Question: what I need to do is insert nodes on a path (or just coordinates without path), that would respect the node position (e.g. node.x and node.y) and recalculate their distance dynamically based on their count.
I tried:
'''
d3.scale.linear().domain([0,width]).range([height, 0]);
'''
But it only calculates the svg element diagonal line. Is there a way how to achieve this? For better understanding what I am trying to do I enclose an image illustration. Even better would be to put the nodes on a not linear path, but I am not able to figure out how to do this.

Thanks
Lukas
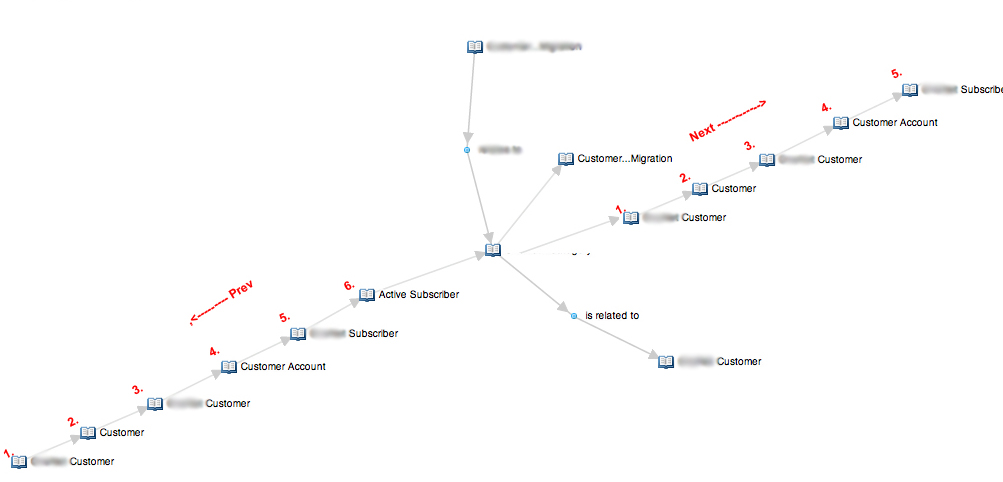
Answer: I managed to achieve this behavior by decreasing the node distance by their count and dynamically compute the new one based on diagonal path legth. I add a path, which is hidden for the user like this:
'''
var points = [
[0, height],
[width, 0]
];
var pth = svg.append("path")
.data([[points]])
.attr("class","diag")
.attr("d", d3.svg.line()
.tension(1)
// Catmull-Rom
.interpolate("basis"));
'''
Compute its length:
'''
halfDiagLength = pth.node().getTotalLength()/2;
'''
Then sipmly get the new distance.
Afterwards, set the x and y coordinates, using diagonal function:
'''
var x = d3.scale.linear().domain([0,width]).range([height, 0]);
n.x = Math.round(l.source.x)+linkLength;
n.y = x(n.x);
'''
Hope it helps someone.
Lukas